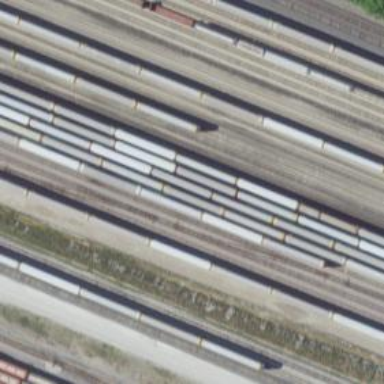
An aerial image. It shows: Railway yard used for servicing trains.